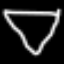
Label: diamond